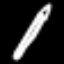
Label: pencil